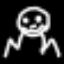
Label: frog